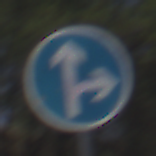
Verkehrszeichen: VorgeschriebeneFahrtrichtungGeradeausOderRechts
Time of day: Midday
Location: Outdoor (RoadRail)
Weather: Clear
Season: NotSpecified
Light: Natural